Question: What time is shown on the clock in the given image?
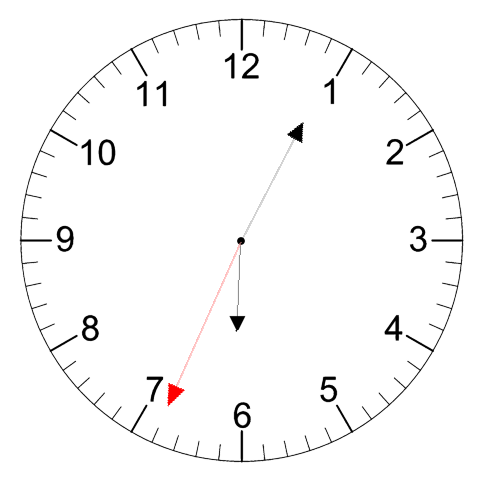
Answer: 06:04:34